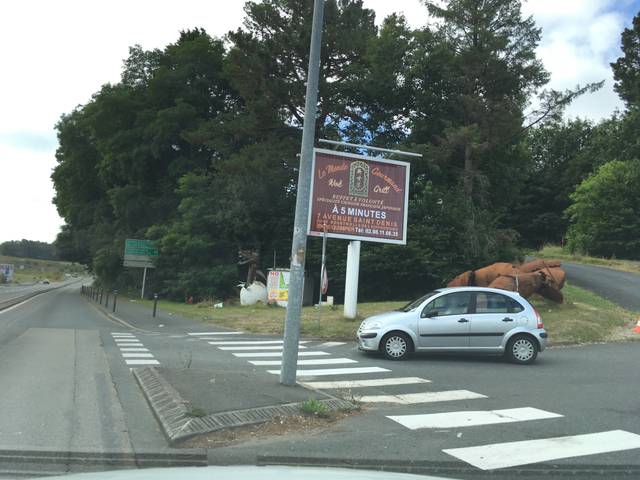
Region: France
Coordinates: 48.015, -4.081